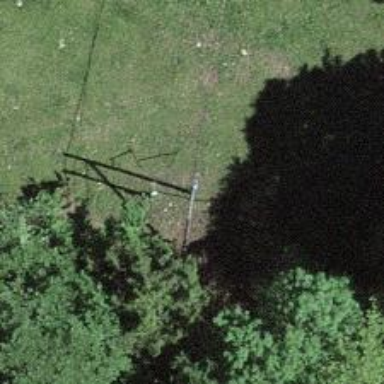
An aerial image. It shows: Minor power line.